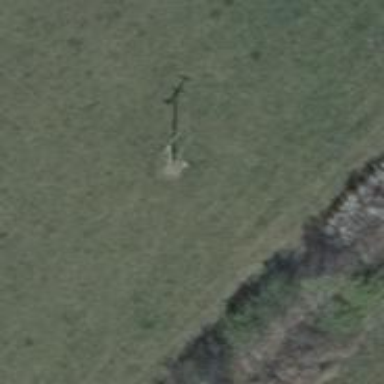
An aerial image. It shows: Power pole.